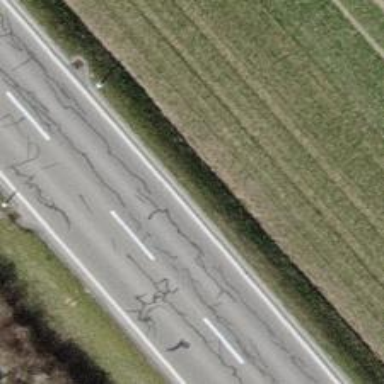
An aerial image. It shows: Tertiary road with asphalt surface.